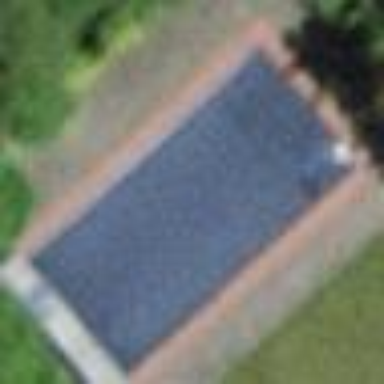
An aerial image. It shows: Swimming pool located in leisure land.